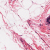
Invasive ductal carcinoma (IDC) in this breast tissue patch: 0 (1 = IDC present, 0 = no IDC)